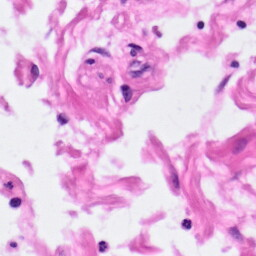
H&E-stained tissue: Pancreatic